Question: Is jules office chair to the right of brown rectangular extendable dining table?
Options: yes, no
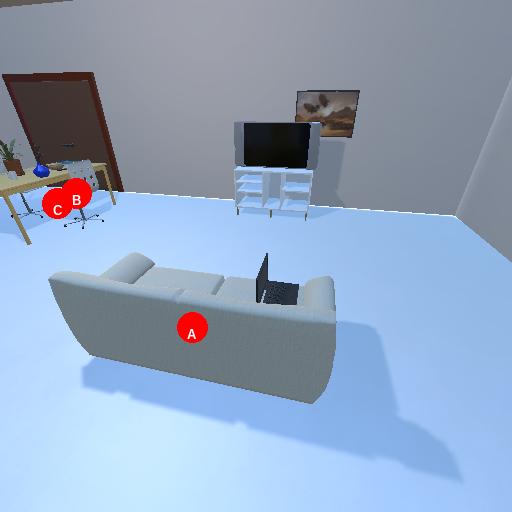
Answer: yes